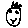
Label: bird